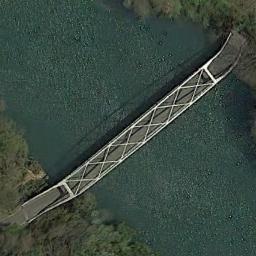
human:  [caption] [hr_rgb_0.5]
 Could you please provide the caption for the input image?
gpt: The banks of the river are densely forested and the water is blue .

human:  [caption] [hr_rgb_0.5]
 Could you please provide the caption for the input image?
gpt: A bridge built on a blue river and some green plants on both sides of the river .

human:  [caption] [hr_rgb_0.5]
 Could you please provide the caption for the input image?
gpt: There is a white bridge over the river with some trees beside .

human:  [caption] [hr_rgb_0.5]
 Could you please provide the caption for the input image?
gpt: A bridge connects the green areas on both sides of the green river with white supports on the bridge .

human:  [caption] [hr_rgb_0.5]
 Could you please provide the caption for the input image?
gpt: Plenty of trees are at both ends of the bridge .